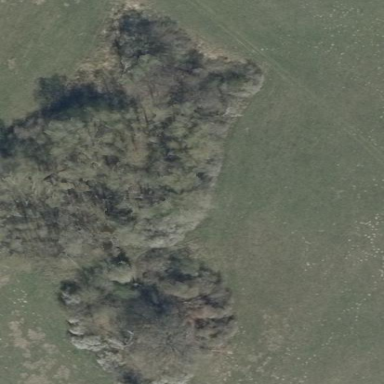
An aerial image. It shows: Serene woodland landscape.